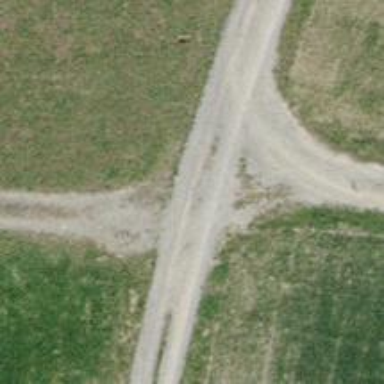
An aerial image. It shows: Grass track with grade 5 tracktype.